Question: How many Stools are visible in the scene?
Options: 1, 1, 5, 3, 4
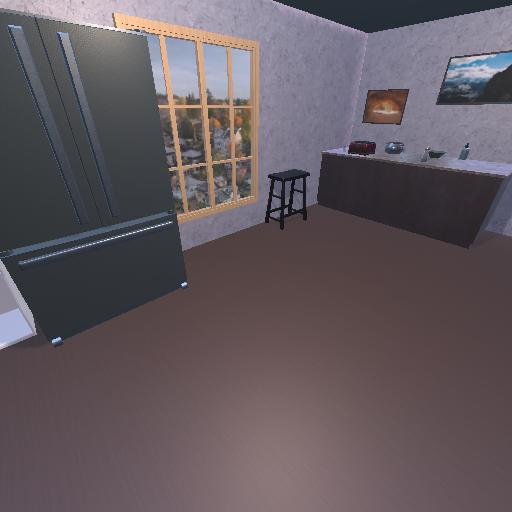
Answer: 1